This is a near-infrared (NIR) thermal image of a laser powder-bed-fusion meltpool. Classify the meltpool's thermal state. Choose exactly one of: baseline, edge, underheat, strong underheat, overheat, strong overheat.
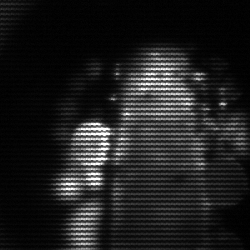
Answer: strong underheat